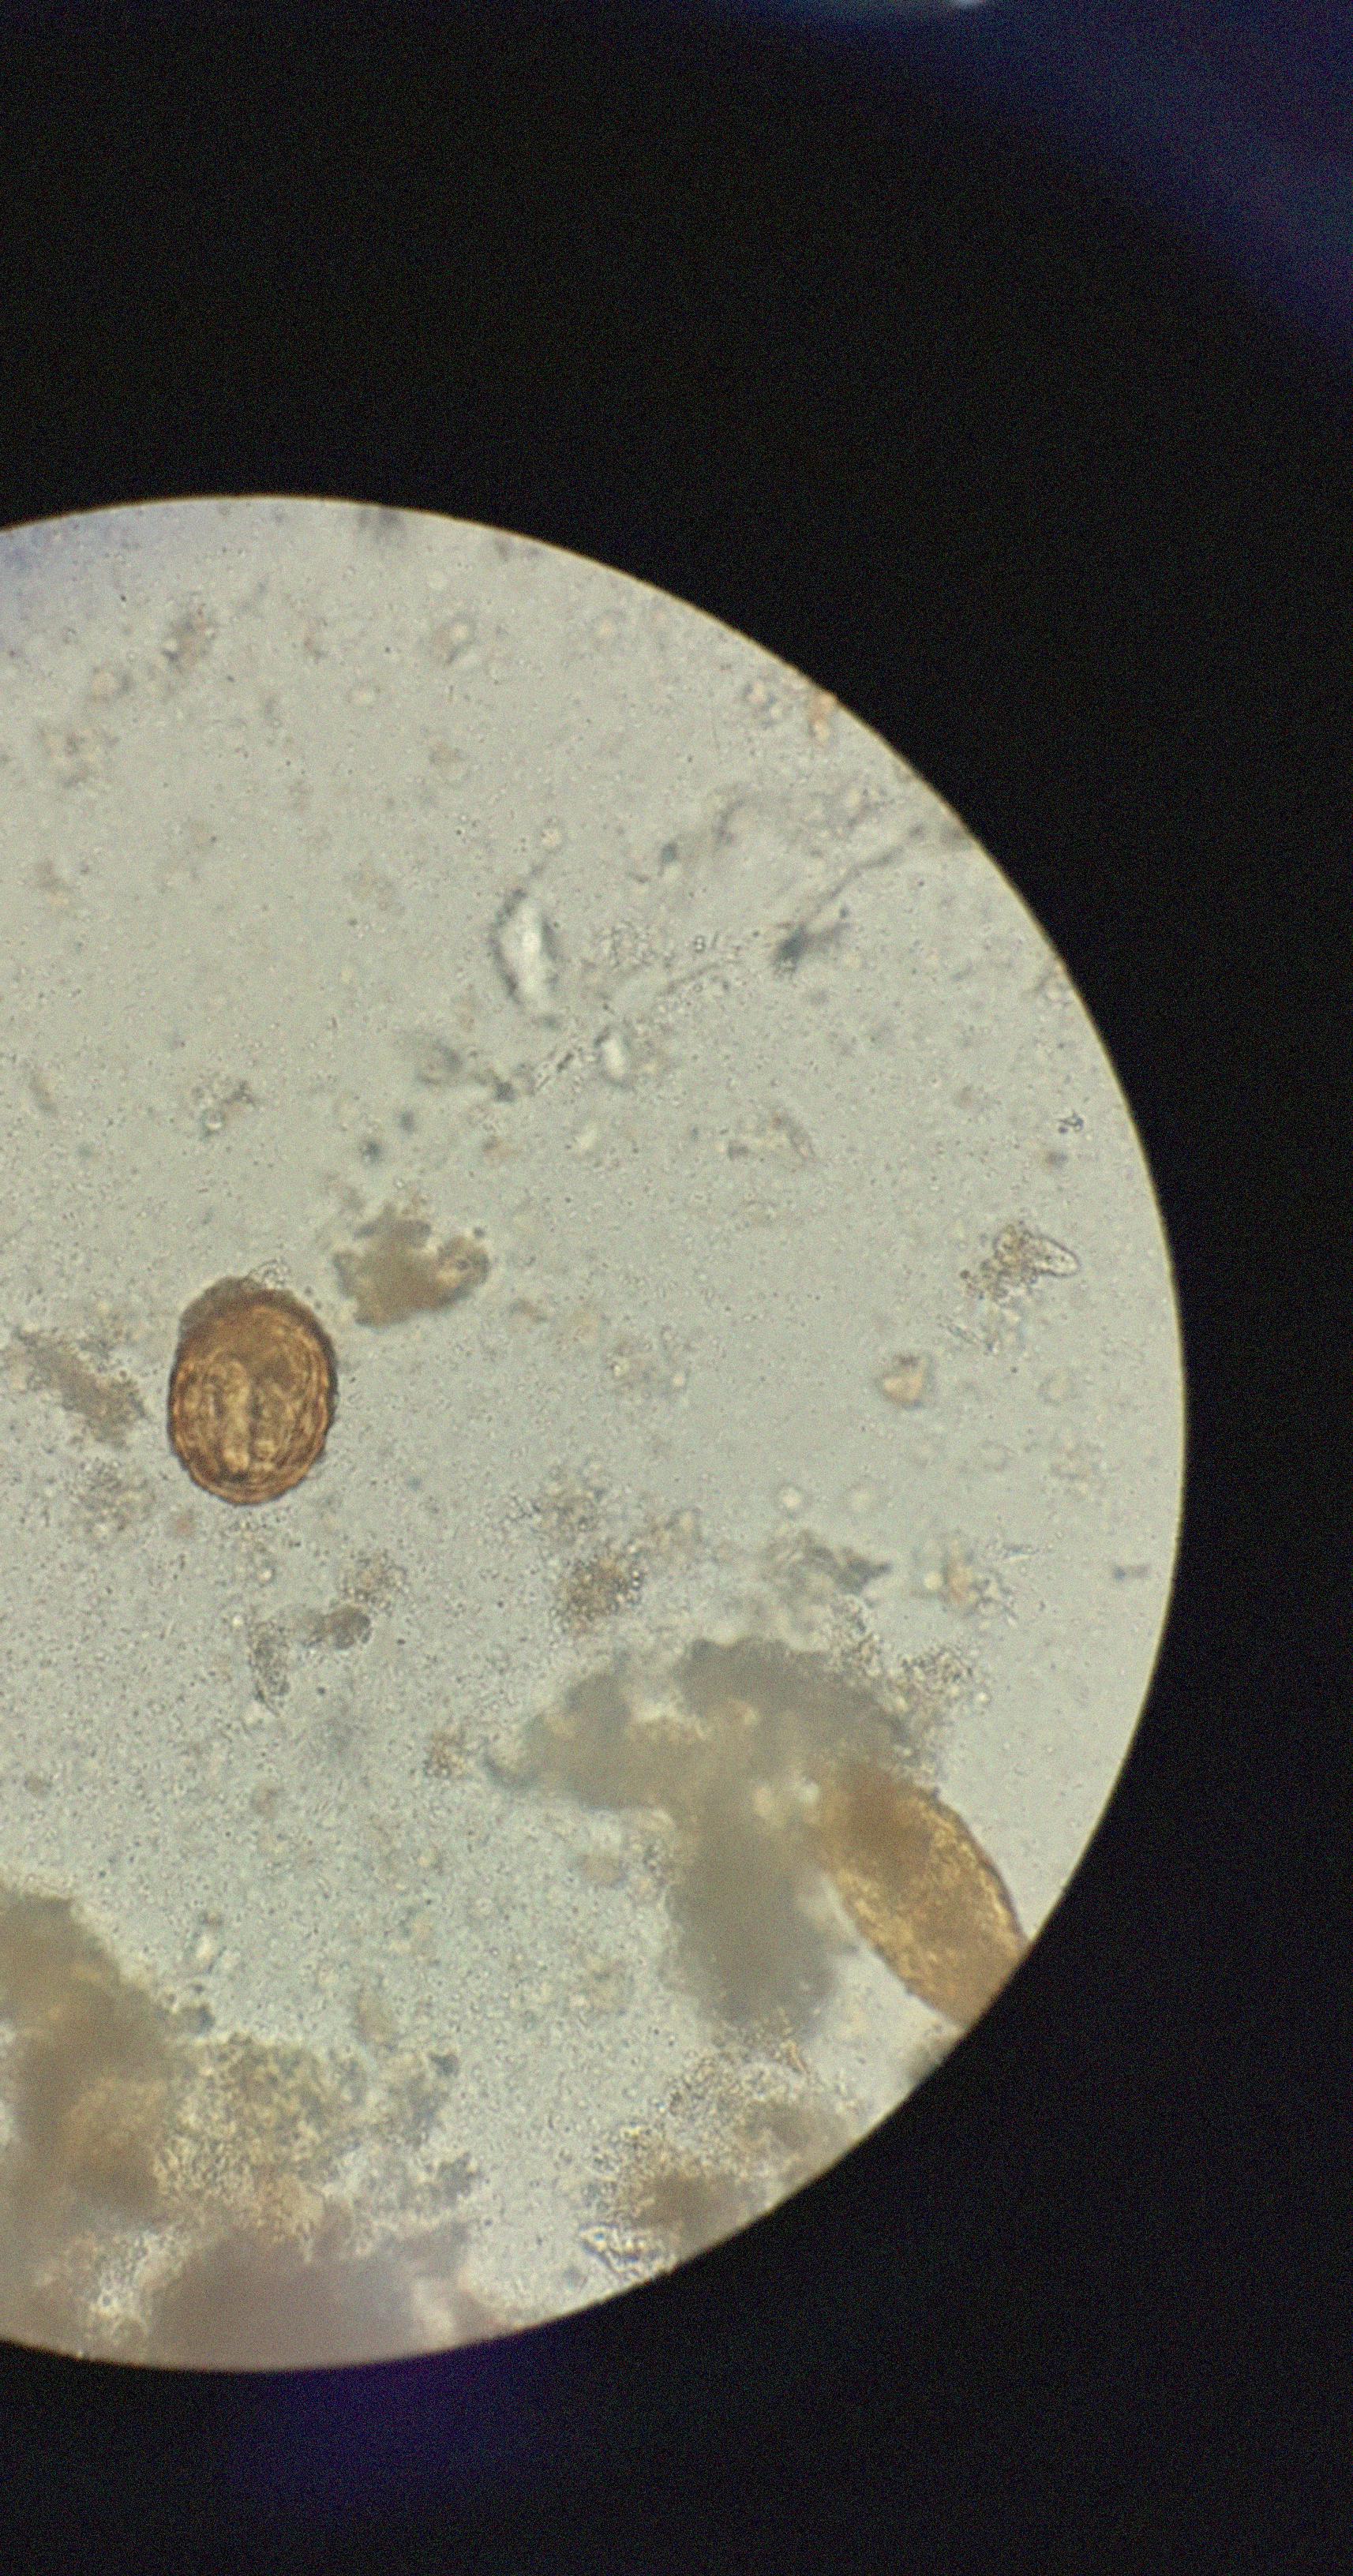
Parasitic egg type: Ascaris lumbricoides